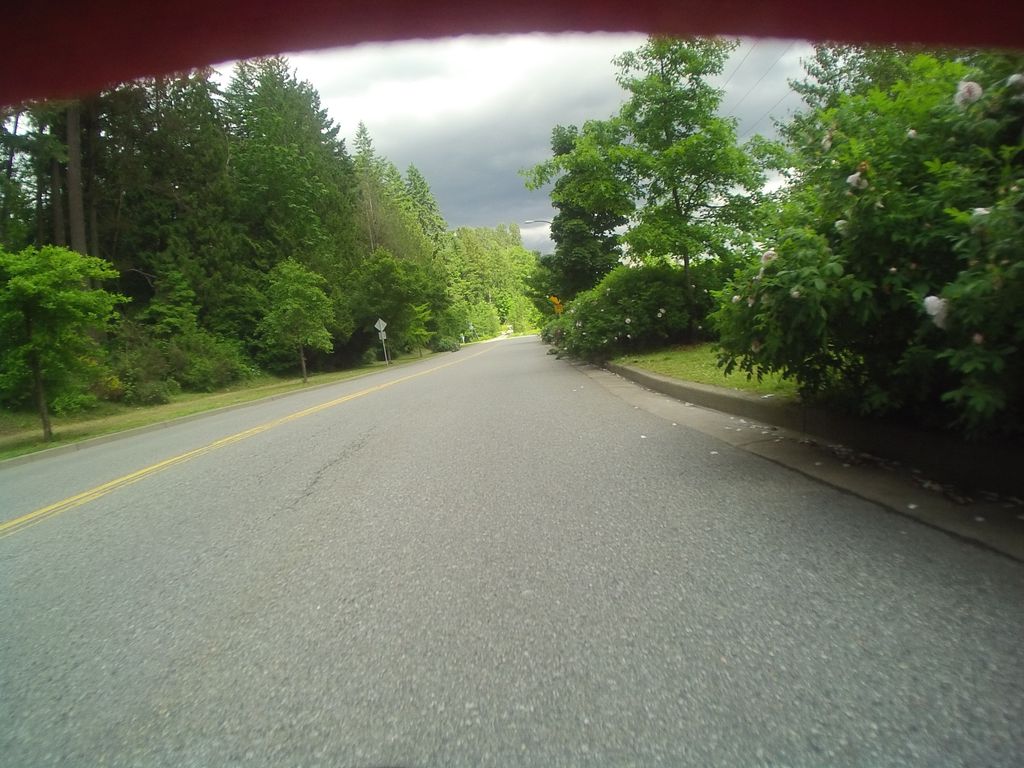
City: vancouver